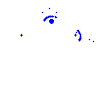
Particle: kaon